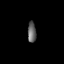
Tissue: prostate
Cell type: Epithelial cells
Senescence score: 0.7047
Nuclear area (px): 171
Mean DAPI intensity: 100.532